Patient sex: M
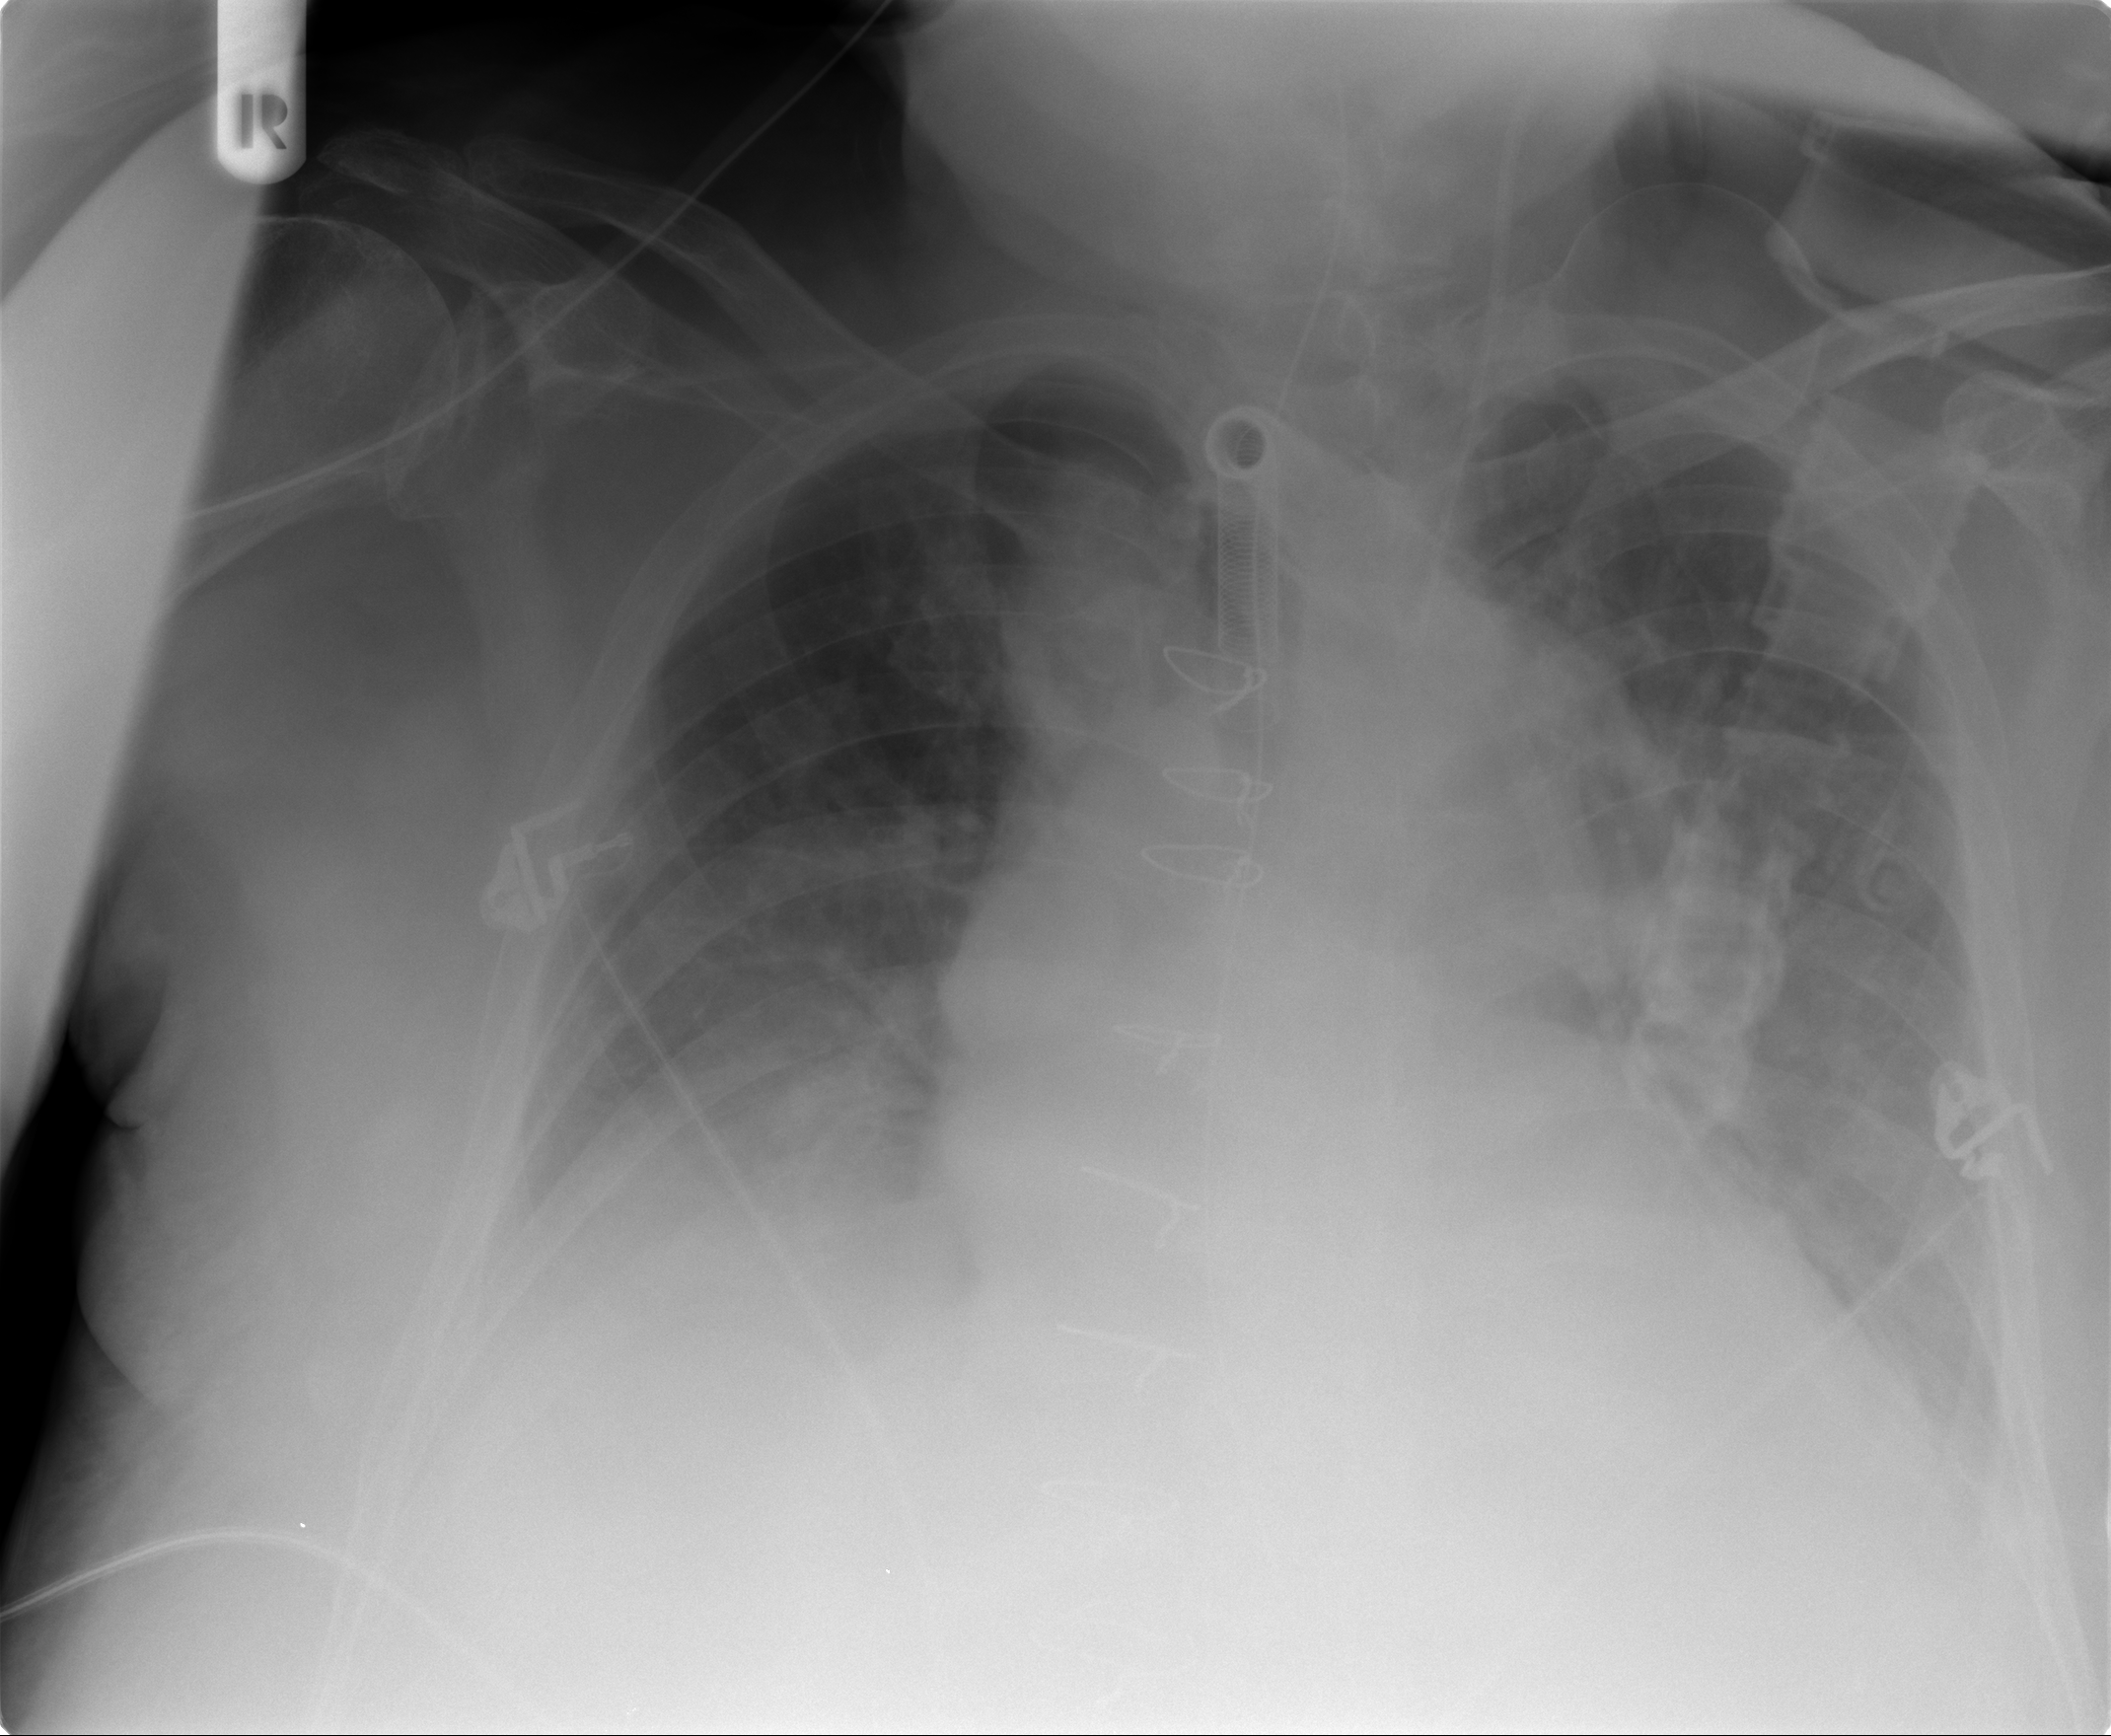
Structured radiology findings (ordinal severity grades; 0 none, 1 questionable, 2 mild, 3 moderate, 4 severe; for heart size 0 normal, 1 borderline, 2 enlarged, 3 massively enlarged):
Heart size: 2
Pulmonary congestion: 2
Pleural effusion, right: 2
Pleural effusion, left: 2
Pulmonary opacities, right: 0
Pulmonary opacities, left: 1
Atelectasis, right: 2
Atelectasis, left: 2